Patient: sex M, age 45
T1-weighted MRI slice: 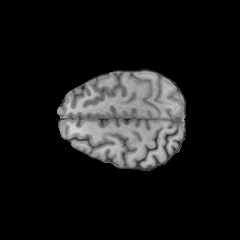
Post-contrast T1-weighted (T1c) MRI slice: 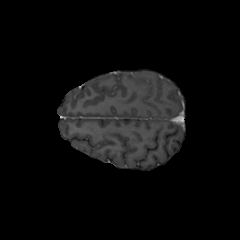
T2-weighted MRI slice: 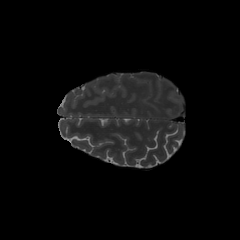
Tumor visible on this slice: no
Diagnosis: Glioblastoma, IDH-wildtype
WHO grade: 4